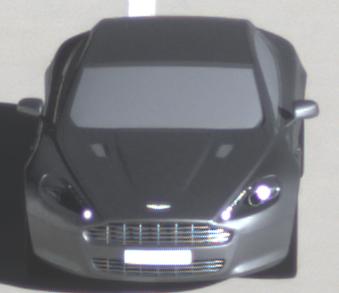
Make: Aston Martin
Model: Rapide
Detailed model: Rapide
Model produced from: 2010/03
Model produced until: 2013/07
Doors: 5
Color: gray
Road condition: dry road
Daytime: morning or afternoon
Contrast: high contrast